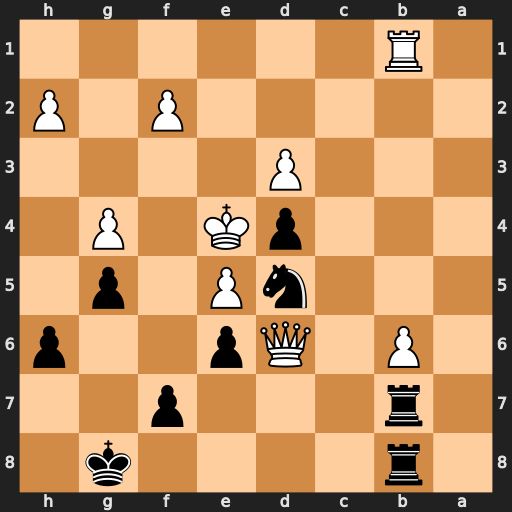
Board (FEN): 1r4k1/1r3p2/1P1Qp2p/3nP1p1/3pK1P1/3P4/5P1P/1R6
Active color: b
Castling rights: -
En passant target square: -
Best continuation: Nc3+ Kf3 Nxb1